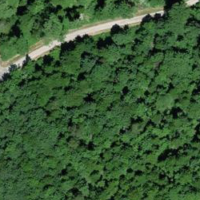
EUNIS habitat code: 41
Species observed at this site:
Prunus padus